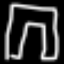
Label: pants